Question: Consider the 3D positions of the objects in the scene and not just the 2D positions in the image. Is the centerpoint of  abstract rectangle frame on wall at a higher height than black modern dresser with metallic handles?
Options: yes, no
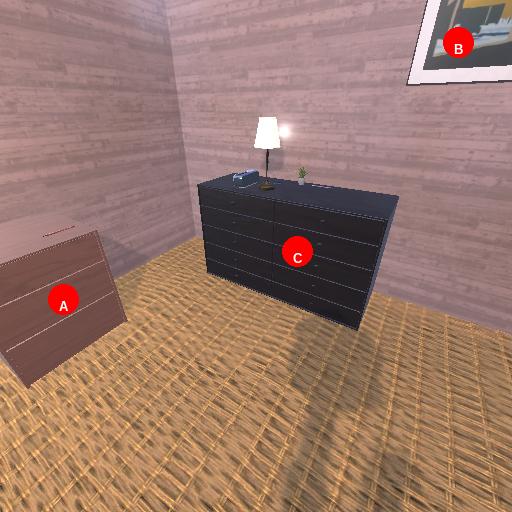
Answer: yes